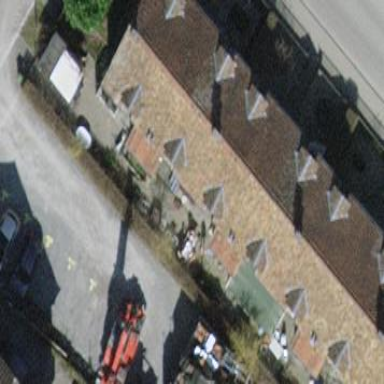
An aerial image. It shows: Terrace building.